Field crop: maize
Growth stage: 2
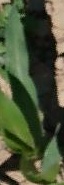
Species: maize